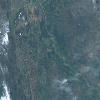
Label: land